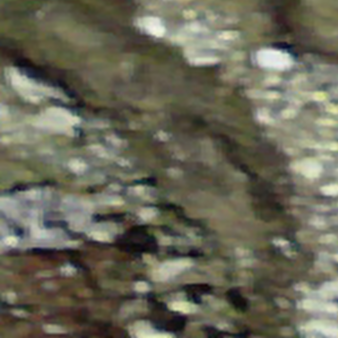
Label: other